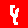
Digit: 4